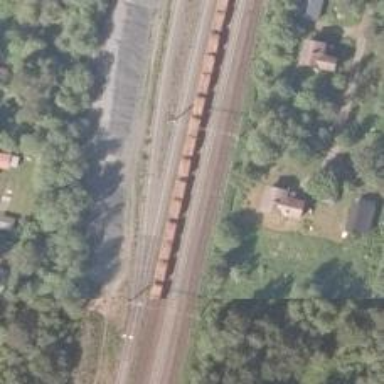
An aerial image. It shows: Wedge used for railway derailment.